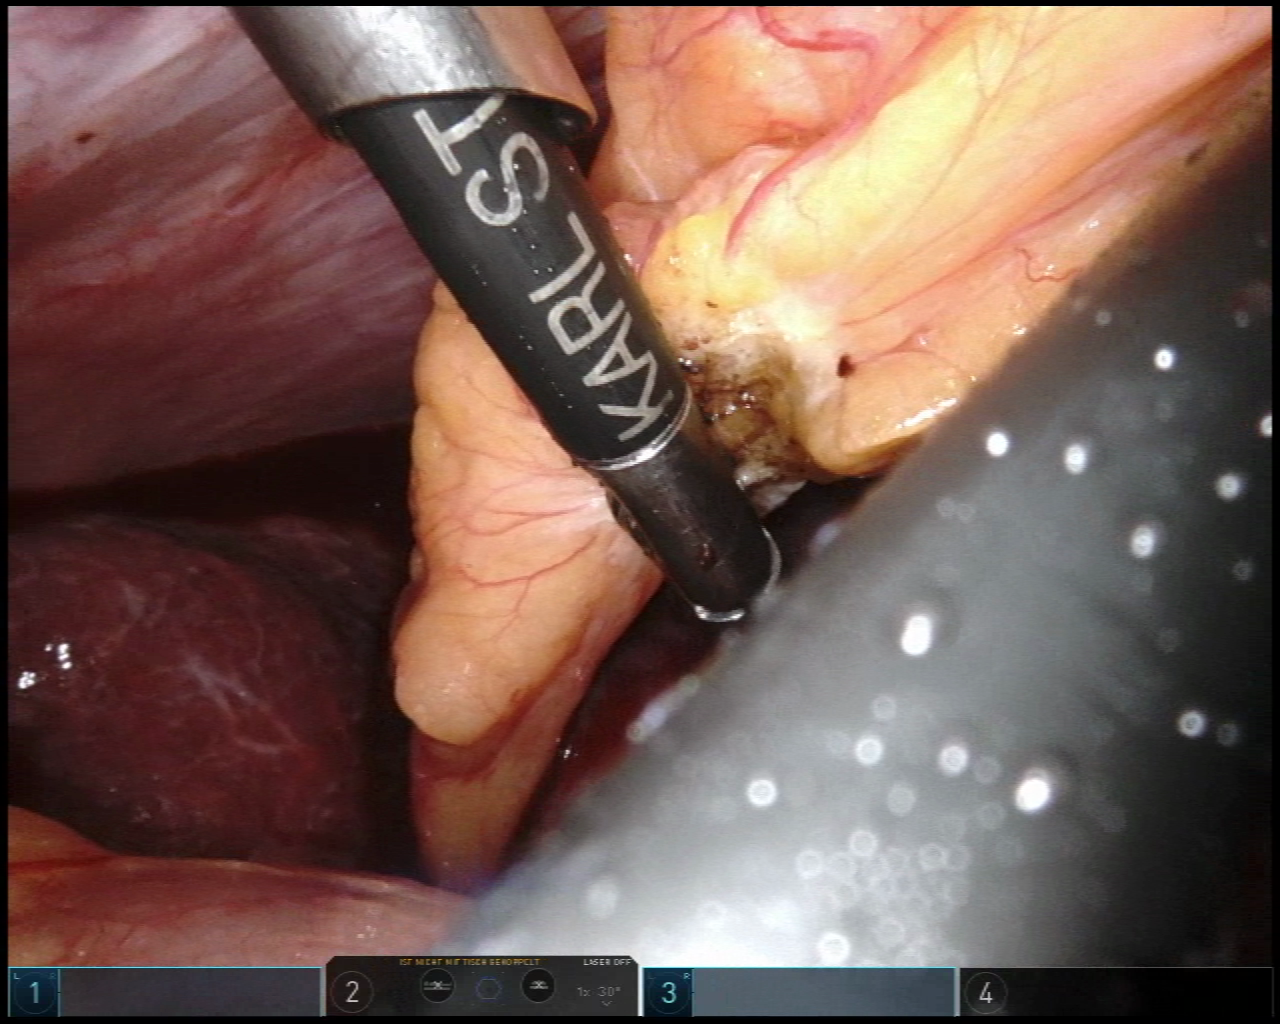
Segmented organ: liver
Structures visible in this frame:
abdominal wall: yes
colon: no
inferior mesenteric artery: no
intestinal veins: no
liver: yes
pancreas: no
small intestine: no
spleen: no
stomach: no
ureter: no
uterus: no
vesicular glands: no